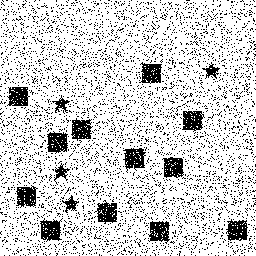
Squares: 12
Triangles: 0
Stars: 4
Total shapes: 16